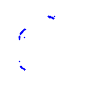
Particle: kaon